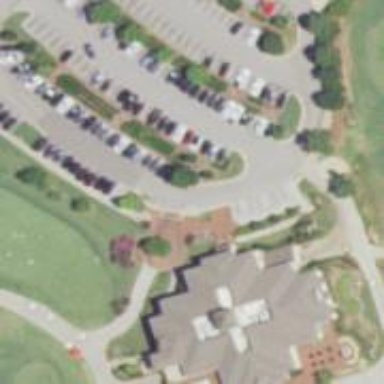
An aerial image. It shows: Path for both road and golf.